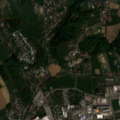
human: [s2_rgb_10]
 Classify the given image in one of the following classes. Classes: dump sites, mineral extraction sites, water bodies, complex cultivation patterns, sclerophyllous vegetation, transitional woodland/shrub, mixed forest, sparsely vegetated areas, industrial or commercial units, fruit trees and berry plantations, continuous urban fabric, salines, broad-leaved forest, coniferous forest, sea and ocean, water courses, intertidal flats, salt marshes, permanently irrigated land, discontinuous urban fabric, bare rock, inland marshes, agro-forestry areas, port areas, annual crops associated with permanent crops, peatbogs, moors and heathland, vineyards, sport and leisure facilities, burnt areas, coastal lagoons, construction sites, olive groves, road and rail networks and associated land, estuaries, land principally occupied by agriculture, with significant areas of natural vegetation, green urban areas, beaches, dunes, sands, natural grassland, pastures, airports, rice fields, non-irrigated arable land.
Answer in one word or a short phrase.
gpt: discontinuous urban fabric, complex cultivation patterns, land principally occupied by agriculture, with significant areas of natural vegetation, broad-leaved forest